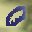
Label: 0